Interaction volume radius: 5 \u00c5
Interaction volume height: 15 \u00c5
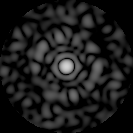
Disorder parameter: 0.876